Question: I have a table that looks like this:
'''
DECLARE @Temp TABLE (
fldID bigint
,fldYear bigint
,fldMonth bigint
,fldMonthName nvarchar(350)
,fldPayrollId bigint
,fldFullName nvarchar(350)
,fldDailyWage float
,fldMonthlyWage float
,fldkarkardDay float
,fldPriceMaskan float
,fldPriceChild float
,fldPriceFood float
,fldAllAdditions float
,fldPriceTax float
,fldPriceSanavat float
,fldPriceEzafeKari float
,fldPriceEidiPadash float
,fldEmployeeShare float
,fldEmployerShare float
,fldUnemploymentShare float
,fldSumEmployer float);
'''
like so
'''
insert @Temp(fldID, fldYear, fldMonth, fldMonthName, fldPayrollId, fldFullName, fldDailyWage, fldMonthlyWage , fldkarkardDay , fldPriceMaskan , fldPriceChild, fldPriceFood , fldAllAdditions , fldPriceTax ,
fldPriceSanavat, fldPriceEzafeKari , fldPriceEidiPadash , fldEmployeeShare , fldEmployerShare , fldUnemploymentShare , fldSumEmployer )
values(1, 1400, 2, N'February', 212, N'500000', N'6500', N'29', N'52000', N'98750', N'<PHONE>', N'900000', N'30000', N'900000', N'60000', N'650000', N'0', N'0', N'<PHONE>', N'256000', N'256000'),(2, 1399, 3, N'March' , 214, N'<PHONE>', N'0', N'30', N'65900', N'6520', N'<PHONE>', N'1000', N'98500', N'<PHONE>', N'<PHONE>', N'<PHONE>', N'0', N'<PHONE>', N'0', N'256000', N'0'),(3, 1400, 4, N'April' , 216, N'62200000', N'35600', N'30', N'87900', N'65000', N'0', N'6520', N'<PHONE>', N'<PHONE>', N'0', N'<PHONE>', N'<PHONE>', N'<PHONE>', N'<PHONE>', N'256000', N'25600'),(4, 1399, 5, N'May' , 218, N'522000', N'85000', N'2800', N'65400', N'52200', N'0', N'14780', N'<PHONE>', N'<PHONE>', N'0', N'<PHONE>', N'0', N'<PHONE>', N'<PHONE>', N'256000', N'0')
'''
I'm trying the pivot it as follows:

My code is as follows but the pivot command cannot identify the code and the correct output
'''
SELECT
N'parameter' parameter
,p.fldMonthName
,p.fldCols
FROM
(
SELECT
N'[fldDailyWage],[fldMonthlyWage],[fldkarkardDay],[fldPriceMaskan],[fldPriceChild],[fldPriceFood],[fldAllAdditions],[fldPriceTax]' fldCols
,*
FROM @Temp where fldYear = 1399
) x
PIVOT
(
count(fldID)
FOR fldMonthName IN (fldCols)
) p
'''
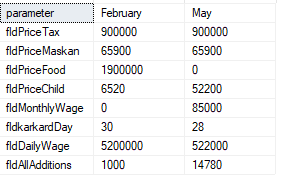
Answer: I would use unpivot with grouping by column parameter as follows:
'''
Select u.parameter, Sum(Case When fldMonth=2 Then u.value End) As 'February',
Sum(Case When fldMonth=5 Then u.value End) As 'May'
From
(
select fldMonth, [fldDailyWage],[fldMonthlyWage],[fldkarkardDay],[fldPriceMaskan],[fldPriceChild],[fldPriceFood],[fldAllAdditions],[fldPriceTax]
from @Temp) t
unpivot
(
value
for parameter in ([fldDailyWage],[fldMonthlyWage],[fldkarkardDay],[fldPriceMaskan],[fldPriceChild],[fldPriceFood],[fldAllAdditions],[fldPriceTax])
) u
Group by u.parameter
'''